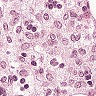
Metastatic tissue present: no